Question: I know that multi pass rendering is about rendering separate parts of the scene and combining them into on image with blending factors applied , this has been done in rendering graphics. but What is a pass and
What are multiple passes in shaders. for example below shader is for diffuse lighting with the 1st light :
'''
Shader "Cg per-vertex diffuse lighting" {
Properties {
_Color ("Diffuse Material Color", Color) = (1,1,1,1)
}
SubShader {
Pass {
Tags { "LightMode" = "ForwardBase" }
// make sure that all uniforms are correctly set
CGPROGRAM
#pragma vertex vert
#pragma fragment frag
#include "UnityCG.cginc"
uniform float4 _LightColor0;
// color of light source (from "Lighting.cginc")
uniform float4 _Color; // define shader property for shaders
struct vertexInput {
float4 vertex : POSITION;
float3 normal : NORMAL;
};
struct vertexOutput {
float4 pos : SV_POSITION;
float4 col : COLOR;
};
vertexOutput vert(vertexInput input)
{
vertexOutput output;
float4x4 modelMatrix = _Object2World;
float4x4 modelMatrixInverse = _World2Object;
// multiplication with unity_Scale.w is unnecessary
// because we normalize transformed vectors
float3 normalDirection = normalize(float3(
mul(float4(input.normal, 0.0), modelMatrixInverse)));
float3 lightDirection = normalize(
float3(_WorldSpaceLightPos0));
float3 diffuseReflection =
float3(_LightColor0) * float3(_Color)
* max(0.0, dot(normalDirection, lightDirection));
output.col = float4(diffuseReflection, 1.0);
output.pos = mul(UNITY_MATRIX_MVP, input.vertex);
return output;
}
float4 frag(vertexOutput input) : COLOR
{
return input.col;
}
ENDCG
}
}
// The definition of a fallback shader should be commented out
// during development:
// Fallback "Diffuse"
}
'''
And below shader again is for the diffuse lighting with multiple passes and multiple lights.
In the below shader , codes in the both passes are the same , and in the second pass , shader is pointing to and also in the first pass , shader is using . So where is multiple lights ? both of passes are pointing to . I think , both passes are using the first light .
Is it true that a pass has it's private lights array ?
'''
Shader "Cg per-vertex diffuse lighting" {
Properties {
_Color ("Diffuse Material Color", Color) = (1,1,1,1)
}
SubShader {
Pass {
Tags { "LightMode" = "ForwardBase" }
// pass for first light source
CGPROGRAM
#pragma vertex vert
#pragma fragment frag
#include "UnityCG.cginc"
uniform float4 _LightColor0;
// color of light source (from "Lighting.cginc")
uniform float4 _Color; // define shader property for shaders
struct vertexInput {
float4 vertex : POSITION;
float3 normal : NORMAL;
};
struct vertexOutput {
float4 pos : SV_POSITION;
float4 col : COLOR;
};
vertexOutput vert(vertexInput input)
{
vertexOutput output;
float4x4 modelMatrix = _Object2World;
float4x4 modelMatrixInverse = _World2Object;
// multiplication with unity_Scale.w is unnecessary
// because we normalize transformed vectors
float3 normalDirection = normalize(float3(
mul(float4(input.normal, 0.0), modelMatrixInverse)));
float3 lightDirection = normalize(
float3(_WorldSpaceLightPos0));
float3 diffuseReflection =
float3(_LightColor0) * float3(_Color)
* max(0.0, dot(normalDirection, lightDirection));
output.col = float4(diffuseReflection, 1.0);
output.pos = mul(UNITY_MATRIX_MVP, input.vertex);
return output;
}
float4 frag(vertexOutput input) : COLOR
{
return input.col;
}
ENDCG
}
Pass {
Tags { "LightMode" = "ForwardAdd" }
// pass for additional light sources
Blend One One // additive blending
CGPROGRAM
#pragma vertex vert
#pragma fragment frag
#include "UnityCG.cginc"
uniform float4 _LightColor0;
// color of light source (from "Lighting.cginc")
uniform float4 _Color; // define shader property for shaders
struct vertexInput {
float4 vertex : POSITION;
float3 normal : NORMAL;
};
struct vertexOutput {
float4 pos : SV_POSITION;
float4 col : COLOR;
};
vertexOutput vert(vertexInput input)
{
vertexOutput output;
float4x4 modelMatrix = _Object2World;
float4x4 modelMatrixInverse = _World2Object;
// multiplication with unity_Scale.w is unnecessary
// because we normalize transformed vectors
float3 normalDirection = normalize(float3(
mul(float4(input.normal, 0.0), modelMatrixInverse)));
float3 lightDirection = normalize(
float3(_WorldSpaceLightPos0));
float3 diffuseReflection =
float3(_LightColor0) * float3(_Color)
* max(0.0, dot(normalDirection, lightDirection));
output.col = float4(diffuseReflection, 1.0);
output.pos = mul(UNITY_MATRIX_MVP, input.vertex);
return output;
}
float4 frag(vertexOutput input) : COLOR
{
return input.col;
}
ENDCG
}
}
// The definition of a fallback shader should be commented out
// during development:
// Fallback "Diffuse"
}
'''

Thanks in advance
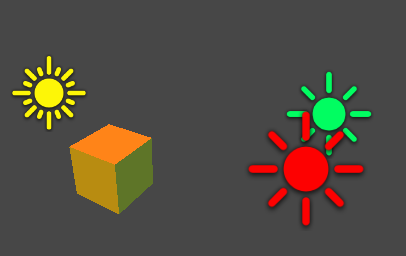
Answer: Generally speaking, passes in higher-level shader/material systems (yes, higher than GLSL/Cg/HLSL) like this one are a way of setting up states necessary for multi-pass rendering. If you were dealing directly with GLSL, Cg or HLSL, there is no such thing as a "pass."
In this case, you have two different of passes because one establishes the base lighting contribution and each successive pass adds to it. In other words, they have different blend functions. The first pass replaces anything in the framebuffer (effectively 'glBlendFunc (GL_ONE, GL_ZERO)' if you are familiar with OpenGL), the second pass adds the computed light to all previous passes ('glBlendFunc (GL_ONE, GL_ONE)').
Do not think of as if it referred to the first light in your scene. Actually, it is the first light in the set of lights (in this case, 1 pass per-light) handled by the lighting pass. If this shader were able to handle multiple lights per-pass, you might see - and the number of passes required would be something along the lines of: 1 + ceil ((NumLights-1)/(_LightColorN+1)).
This ugly shader requires does lighting per-vertex and requires 1 pass per-light. Even for forward rendering, this is highly inefficient. I could understand requiring multiple passes if shadow maps were being used, but this is about as simple a lighting shader as you can get and it still requires 1 pass per-light. Even ancient fixed-function hardware can do 8 lights per-pass.
---
### Update:
Since there was some confusion regarding how each light is related to a pass in this shader, and you have updated your question to include a diagram, I will explain this using the diagram.

In this diagram, there are three light sources. To apply these three lights using this shader requires three passes.
'''
Pass 0: <Yellow Light>
Blend Function: Framebuffer = (1 * Light) + (0 * Framebuffer)
Pass Type: "ForwardBase"
Pass 1: <Red Light>
Blend Function: Framebuffer = (1 * Light) + (1 * Framebuffer)
Pass Type: "ForwardAdd"
Pass 2: <Green Light>
Blend Function: Framebuffer = (1 * Light) + (1 * Framebuffer)
Pass Type: "ForwardAdd"
'''
What this works out to in the end is this:
'''
Final Color = Light0 + Light1 + Light2
'''
If you had any more lights, they would all use the 'ForwardAdd' pass from your shader. By the way, since color values are clamped to after blending and each light adds its intensity to all previous lights, it does not take very many lights before lighting becomes pure white. You have to be very careful when using additive lighting unless you use HDR (high dynamic range) to fix this problem.
---
Regarding the process of drawing the cube multiple times, the GPU has nothing to do with this. The graphics engine itself is what changes the states for each shader pass and re-draws the cube. Since state changes like the blending function cannot be changed per-instance, the engine literally has draw your cube once, change a few states and then draw it again using this shader. This process is known as batching and it gets a lot more complicated when you start drawing more than a simple cube.
Reducing the number of times the cube has to be drawn is very important for achieving high performance. When many lights are used, engines usually switch from shading to . This draws the cube one time into multiple textures and each texture stores one or more properties needed to compute lighting such as the position, shininess, albedo, normal, material ID, etc. When it comes time to apply lights, instead of drawing the cube over and over, the properties are looked up from the pre-computed textures (G-Buffers) in a fragment/compute shader.
The thing is, deferred shading is not used for per-vertex lighting and the overall added complexity / memory requirements involved can make it impractical when only 2 or 3 lights are used.